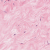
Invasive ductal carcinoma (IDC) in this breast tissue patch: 0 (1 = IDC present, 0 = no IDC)